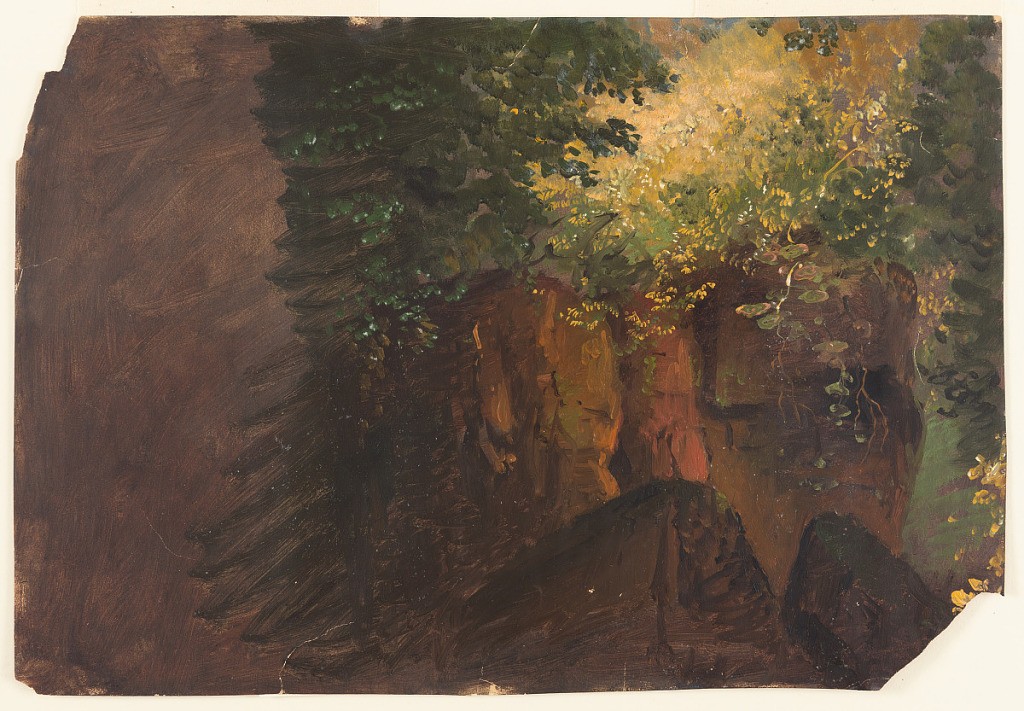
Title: Boulders and Vines
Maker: Frederic Edwin Church, American, 1826–1900
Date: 1860–70
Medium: Oil and graphite on thin paperboard
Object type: drawing
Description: Landscape sketch showing of view of vines and other greenery growing on a group of large brown boulders, location unknown. At upper right, a bright patch of yellow-green vegetation with hanging vines grows atop a dark reddish-brown boulder with several fissures and ridges. Two other sharp rocks are shown in the immediate foreground at right.